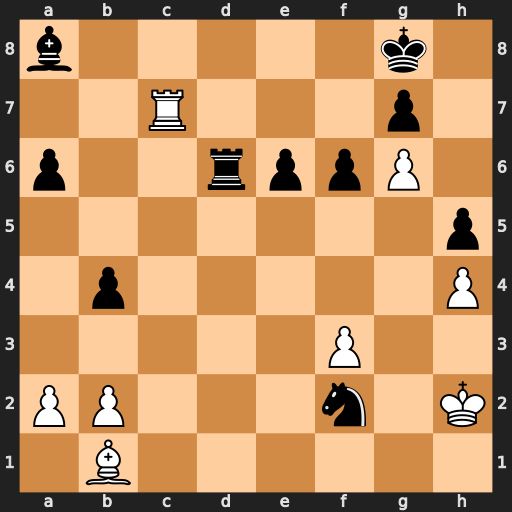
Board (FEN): b5k1/2R3p1/p2rppP1/7p/1p5P/5P2/PP3n1K/1B6
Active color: w
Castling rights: -
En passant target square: -
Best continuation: Rc8+ Rd8 Rxd8#